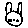
Label: cat